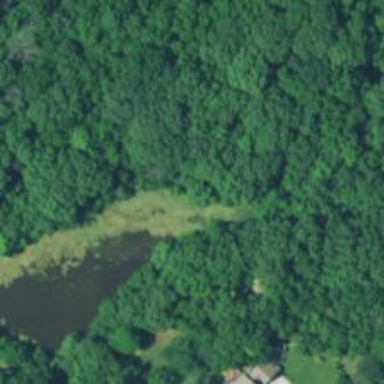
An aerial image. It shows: Peaceful pond surrounded by nature.